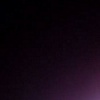
Label: space